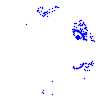
Particle: electron